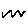
Label: zigzag